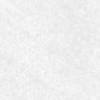
Label: no_change